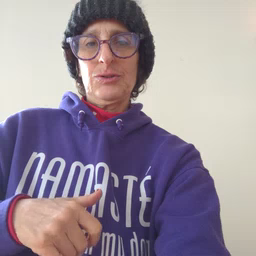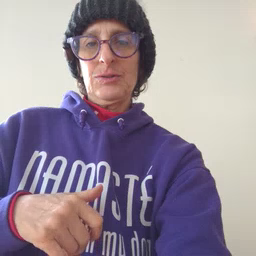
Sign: haveto